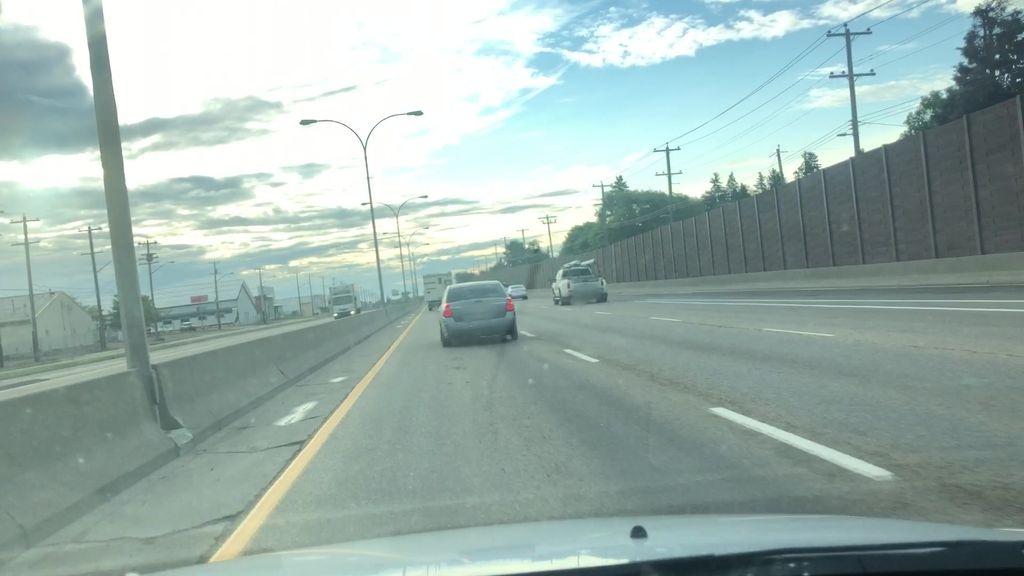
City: edmonton